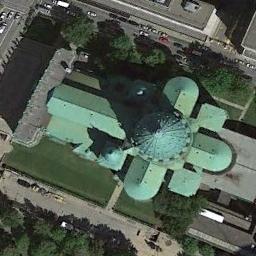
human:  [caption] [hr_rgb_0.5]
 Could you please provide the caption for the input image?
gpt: This is a church with grass all around it .

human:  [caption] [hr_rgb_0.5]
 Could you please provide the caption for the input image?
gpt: The church with a green circular pointed tower and the rest of the church has a cross-shaped sloping roof .

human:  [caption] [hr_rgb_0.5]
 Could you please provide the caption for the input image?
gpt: There is a church with a blue circular roof next to the road .

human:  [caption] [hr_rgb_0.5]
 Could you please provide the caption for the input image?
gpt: A church with a cyan roof with a turquoise tower on the roof, Several buildings and roads and trees and lawns around the church .

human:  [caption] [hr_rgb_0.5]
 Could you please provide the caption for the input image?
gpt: There are lots of cars on the road near the church .